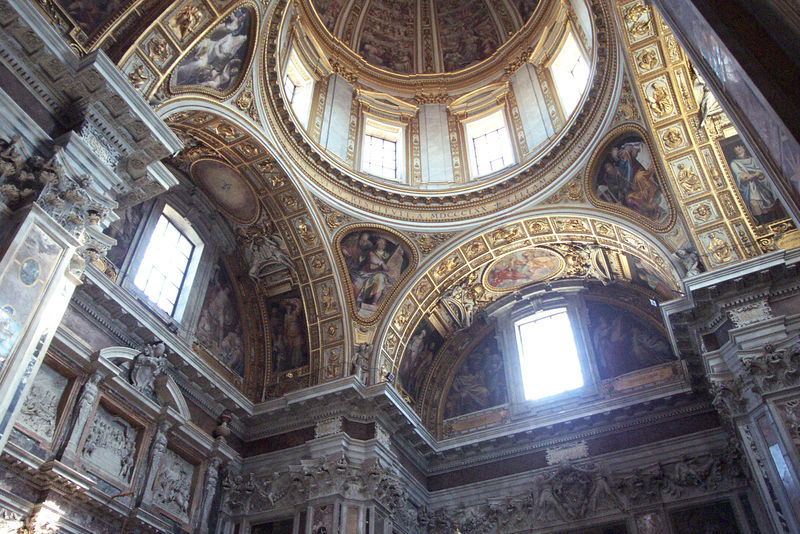
Titel: Cappella Sistina, Kapelle Sixtus V
Künstler: Domenico Fontana
Standort: Rom, S. Maria Maggiore (EU - I - Latium)
Schlagwörter: gemälde, frauen, menschen, fenster, licht, marmor, männer, säulen, gebäude, leute, malerei, architektur, barock, kirche, sonne, gold, decke, bogen, pilaster, figuren, rundbogen, kuppel, stuck, foto, vergoldet, dom, sims, struktur, fresken, kapelle, fresko, strahlend, apostel, heiligen, freseken, baroick, pendentiven